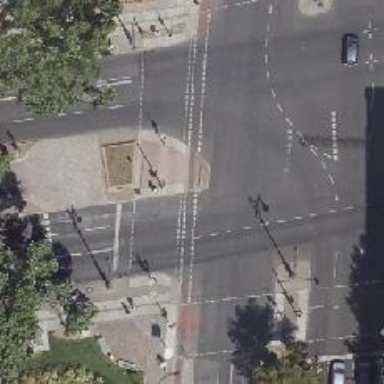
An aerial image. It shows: Cycleway on traffic island.